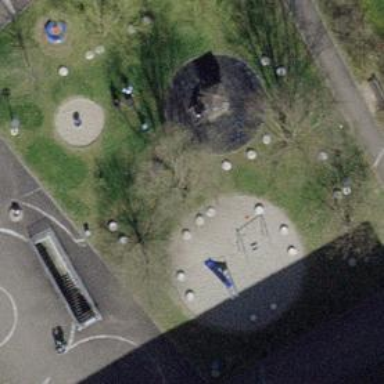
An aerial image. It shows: Playground area for leisure land.